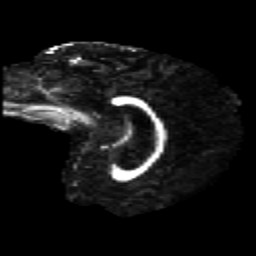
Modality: FA
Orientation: sagittal
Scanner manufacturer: ge
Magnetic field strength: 3 T
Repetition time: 8.8 s
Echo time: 0.0829 s